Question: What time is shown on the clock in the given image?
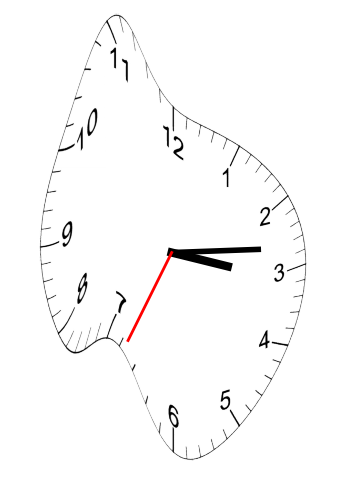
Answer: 03:13:34